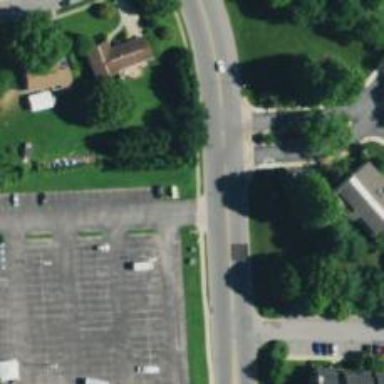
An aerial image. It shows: Pole indicating the presence of eruv.